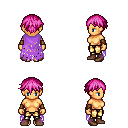
a pixel art fantasy rpg character, female body template, human, tanned skin, maroon tattered cape, gold greaves, pink short bangs hairstyle, cloth bracers, brown shoes, four views (front, back, left, right), 2x2 character sprite sheet, small pixel art, hard edges, no anti-aliasing